Question: I've implemented a custom logo for my ActionBar for Android.
Here's the image.
The issue now that I'm facing is how do I allow myself to be able to click on that back arrow,and bring myself to the previous activity?A huge thank you :D!
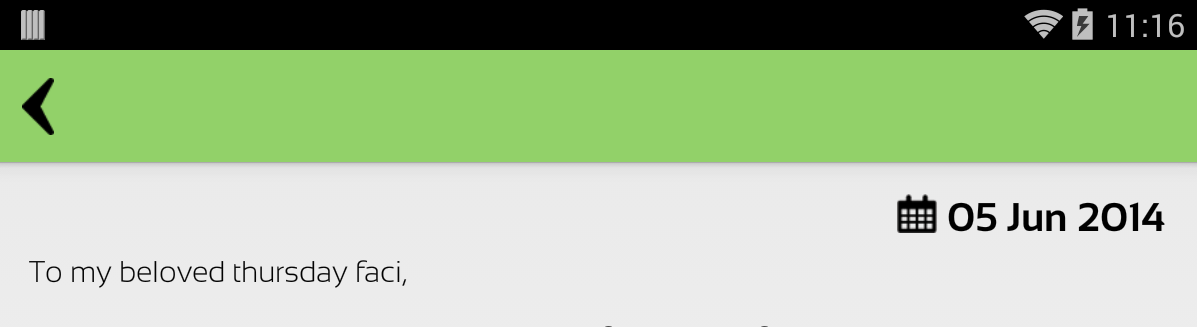
Answer: Do the following two things in your code:
:
Go to the Activity's code in which you want to put the back arrow and write the following code after setContentView...
'''
getActionBar().setDisplayHomeAsUpEnabled(true);
'''
:
Go to AndroidManifest.xml file and under the activity tag of another activity( which you want to move after clicking on back arrow) put the following code
'''
<activity
android:name="---------------------"//No change here
android:label="--------------------"//No change here
android:parentActivityName="<YourPackageName>.PreviousActivityName >//**Put this code here**
'''
Where is the one to which you want to move after clicking the back arrow button.
Your code has 2 activities namely Act1 and Act2,and suppose you want to navigate from Act2 to Act1 by pressing the ActionBar back arrow button present in Act2...Here your parentActivity is Act1.
Put the following code in :---
'''
getActionBar().setDisplayHomeAsUpEnabled(true);
'''
Now go to and put the following code under Act2 tag:
Let's say your package name is:
'''
<activity
android:name="---------------------"//No change here
android:label="--------------------"//No change here
android:parentActivityName="com.example.stack.Act1 >//**Put this code here**
'''